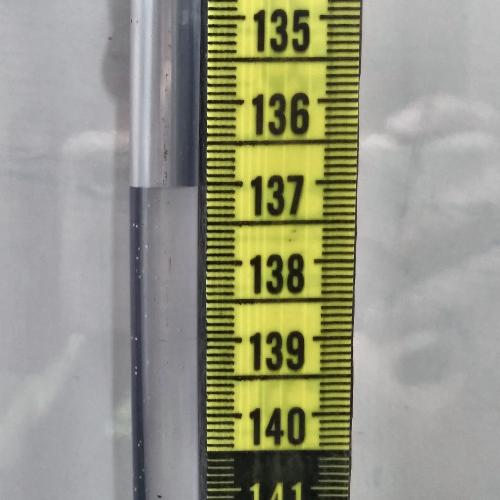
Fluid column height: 137.0 cm